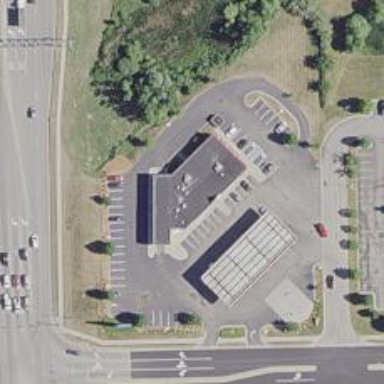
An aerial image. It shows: Convenience shop.